Field crop: tomato
Growth stage: 1
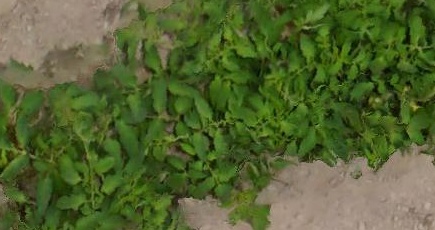
Species: tomato